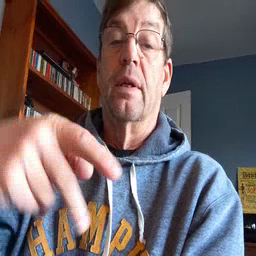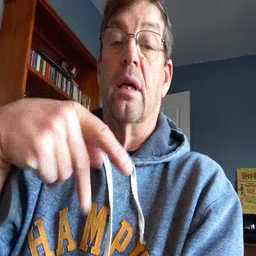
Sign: dance